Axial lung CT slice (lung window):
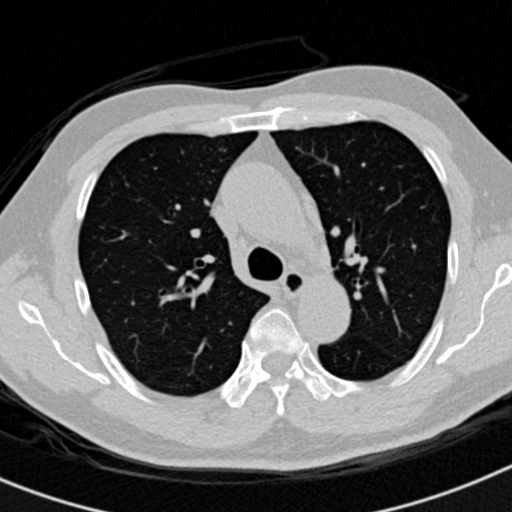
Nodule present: no